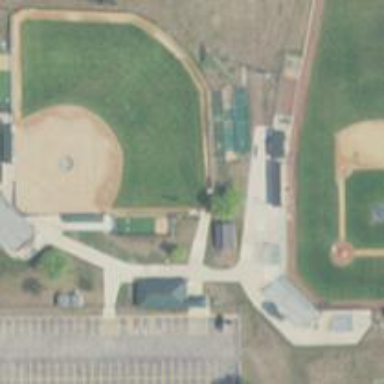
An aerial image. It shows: Softball pitch for baseball.